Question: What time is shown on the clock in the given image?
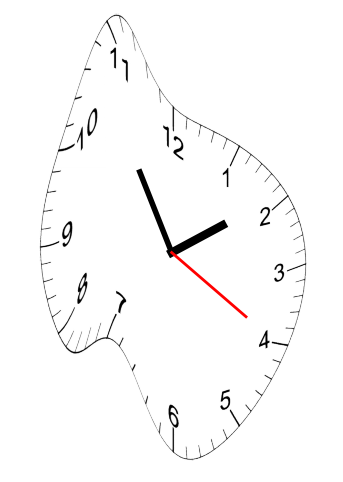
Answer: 01:54:20